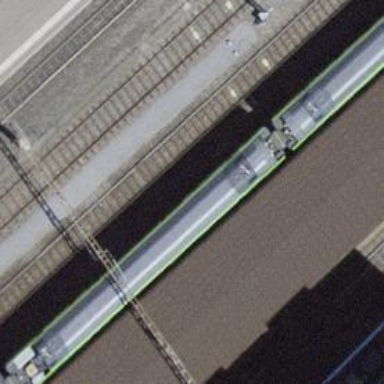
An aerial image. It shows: Public transport stop position along the railway.